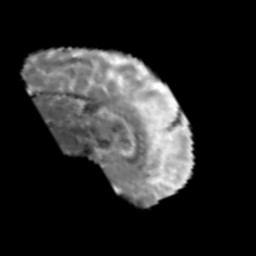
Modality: MD
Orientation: sagittal
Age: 60
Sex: male
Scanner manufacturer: siemens
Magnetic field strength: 3 T
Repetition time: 6.1 s
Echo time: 0.101 s